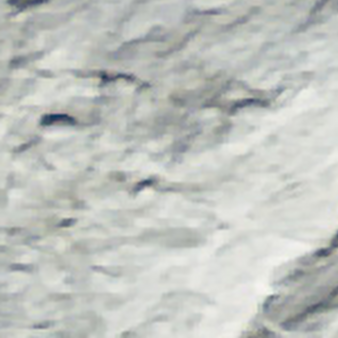
Label: other